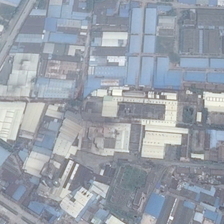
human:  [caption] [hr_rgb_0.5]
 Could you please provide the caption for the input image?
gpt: many buildings are in an industrial area .

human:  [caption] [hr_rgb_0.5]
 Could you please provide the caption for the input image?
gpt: many buildings are in an industrial area .

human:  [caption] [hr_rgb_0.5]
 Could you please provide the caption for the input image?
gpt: many buildings are in an industrial area .

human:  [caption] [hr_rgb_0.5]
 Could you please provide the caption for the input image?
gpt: many buildings are in an industrial area .

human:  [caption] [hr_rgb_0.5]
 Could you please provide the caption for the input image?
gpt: many buildings are in an industrial area .